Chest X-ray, AP view. Patient: 16 years old, sex M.
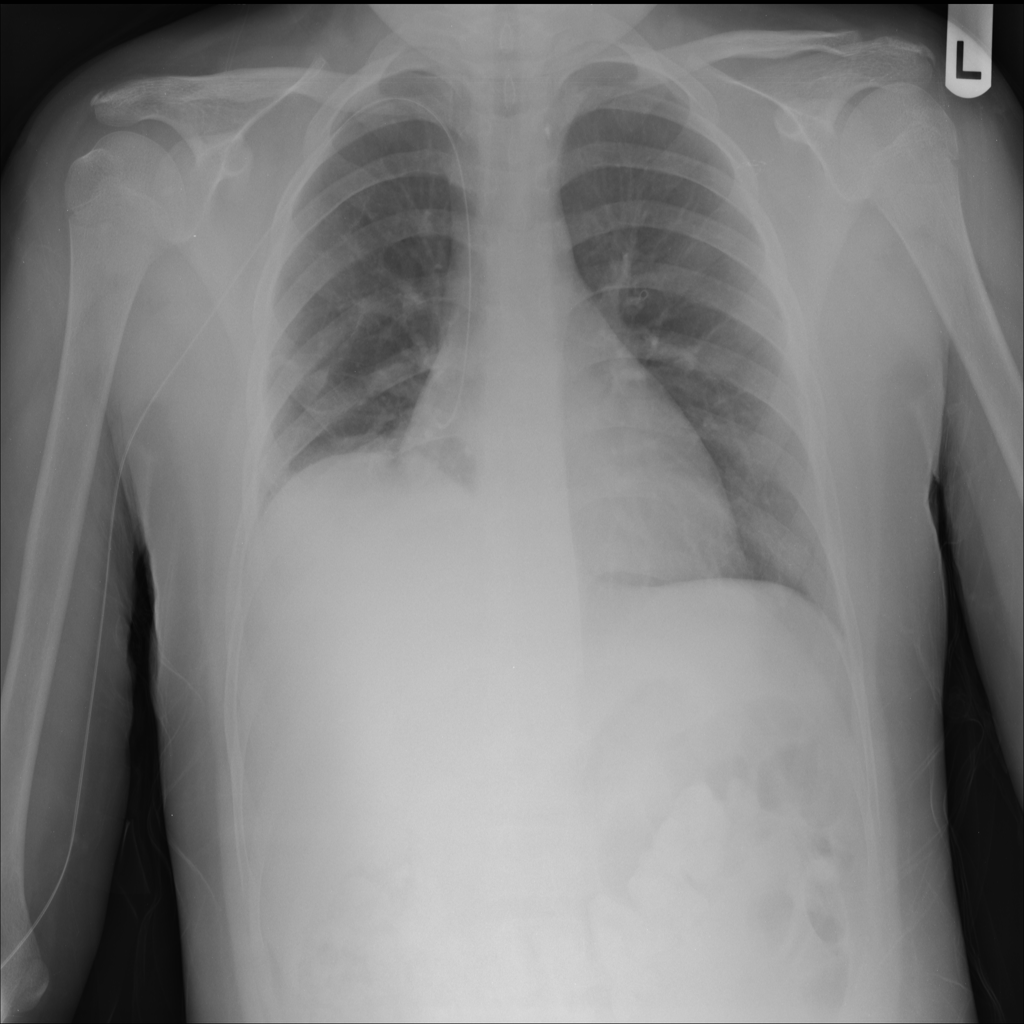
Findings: No Finding